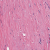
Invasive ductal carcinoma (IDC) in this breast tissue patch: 0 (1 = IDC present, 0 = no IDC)